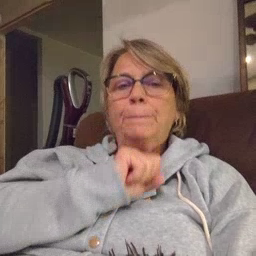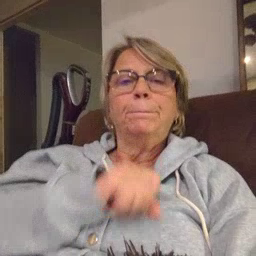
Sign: icecream